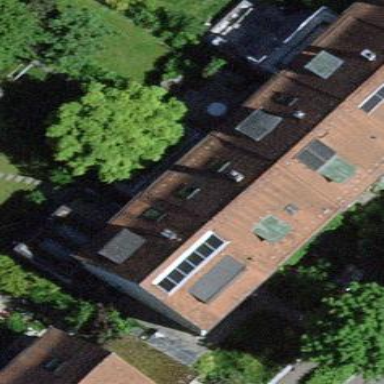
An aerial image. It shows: Terrace building.